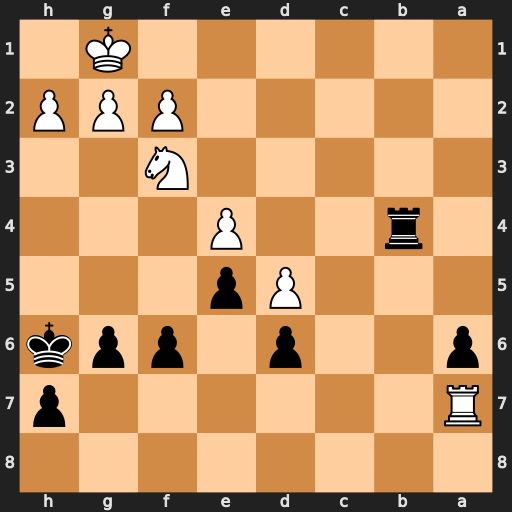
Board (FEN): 8/R6p/p2p1ppk/3Pp3/1r2P3/5N2/5PPP/6K1
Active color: b
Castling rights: -
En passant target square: -
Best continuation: Rb1+ Ne1 Rxe1#